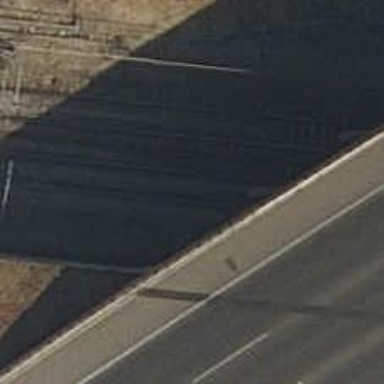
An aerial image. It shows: Railway tunnel with overhead electrified contact lines.